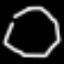
Label: octagon